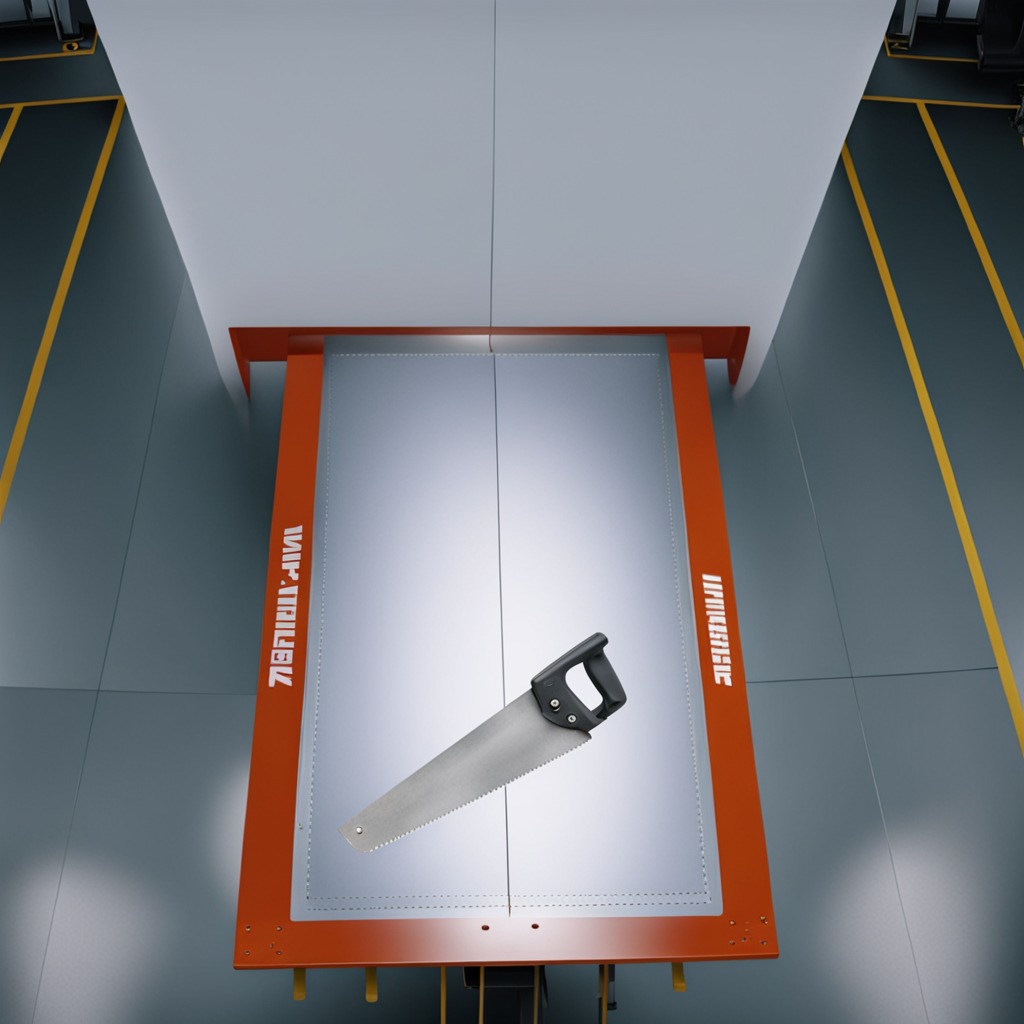
A metal saw is lying on a toolbox surface in an airplane hangar workshop.